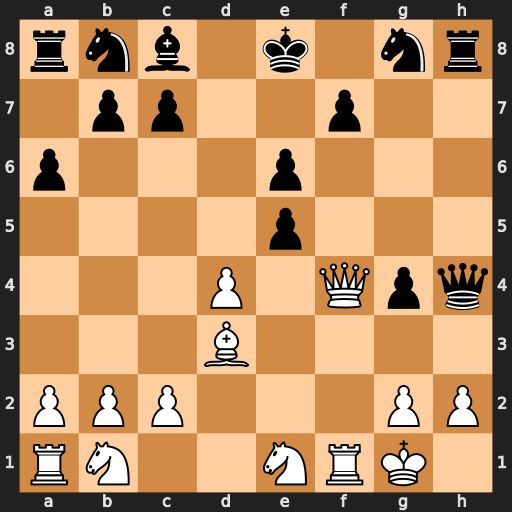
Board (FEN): rnb1k1nr/1pp2p2/p3p3/4p3/3P1Qpq/3B4/PPP3PP/RN2NRK1
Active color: w
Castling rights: kq
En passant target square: -
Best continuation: Qxf7+ Kd8 Qf8+ Kd7 Rf7+ Ne7 Rxe7+ Qxe7 Qxh8